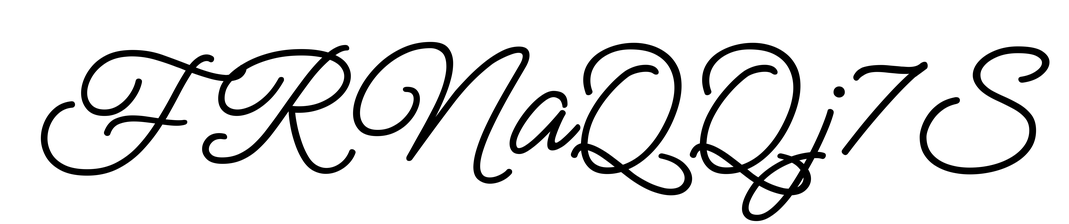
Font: MeowScript-Regular